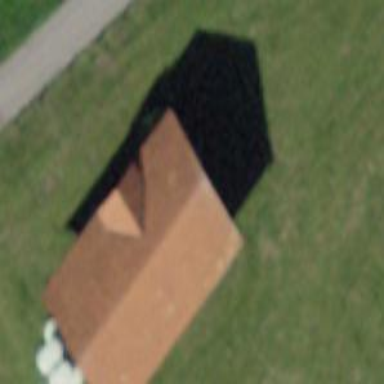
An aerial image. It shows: Barn.